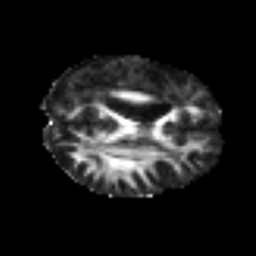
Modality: FA
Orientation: axial
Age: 39
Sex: female
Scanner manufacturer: siemens
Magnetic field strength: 3 T
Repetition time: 6.1 s
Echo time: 0.101 s